Aerial crown-view tile of a tropical tree (Barro Colorado Island, Panama), acquired 20240611:
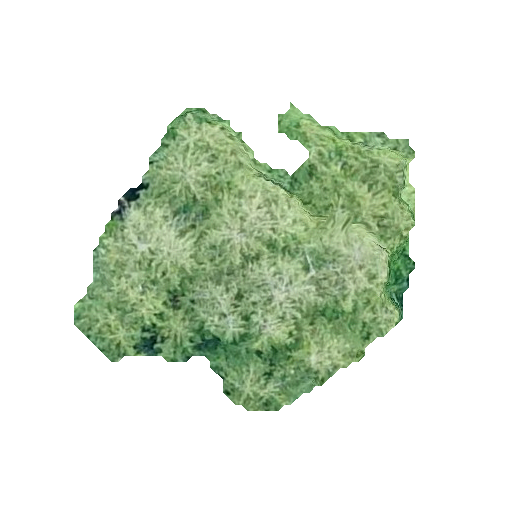
Species: Quararibea stenophylla
GBIF accepted scientific name: Quararibea stenophylla
Crown area: 110.612 m²